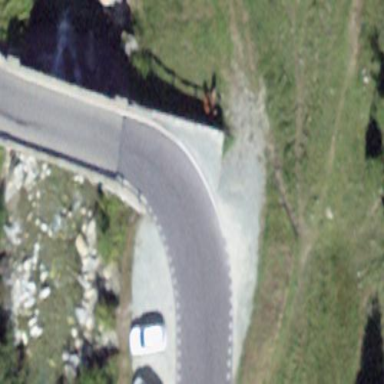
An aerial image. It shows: Man-made bridge.